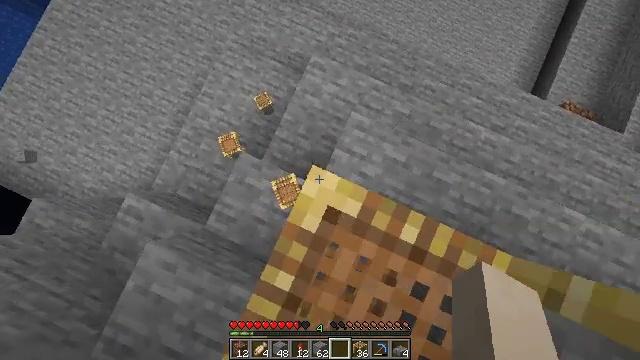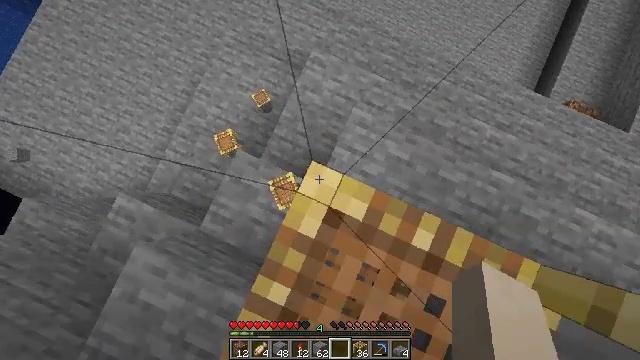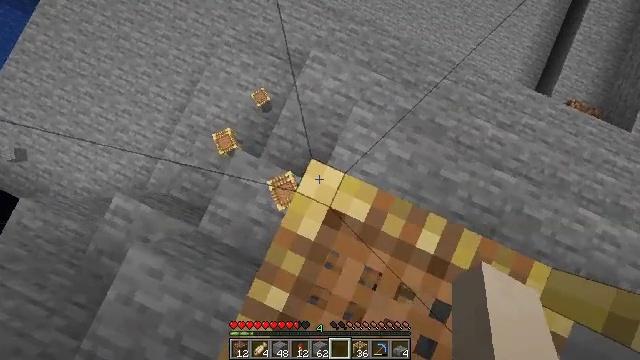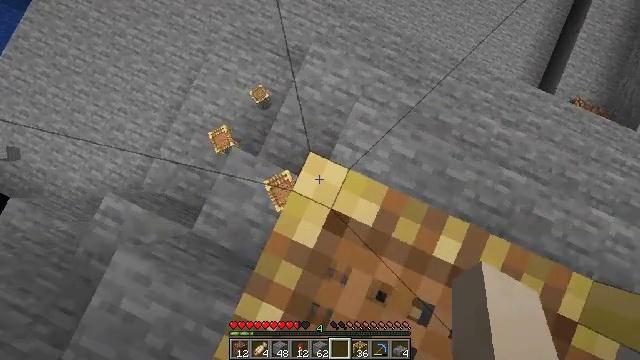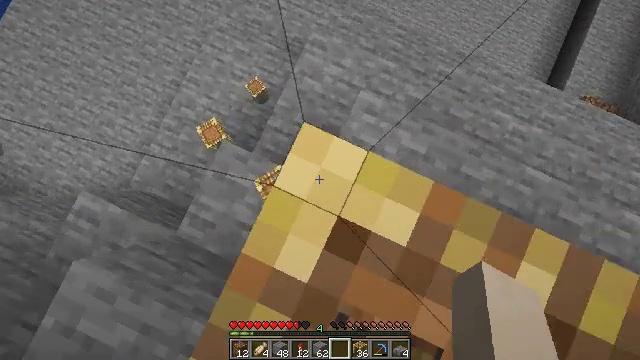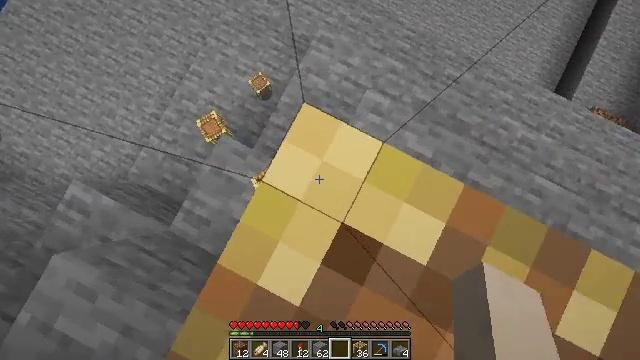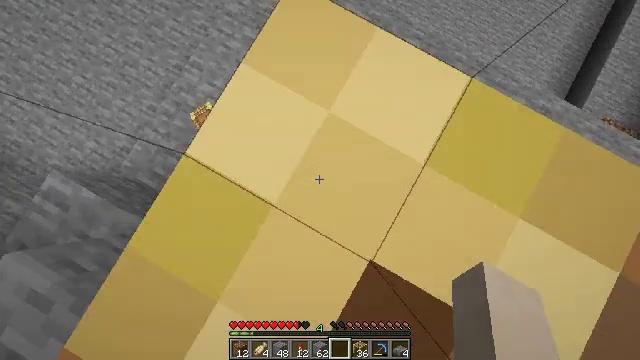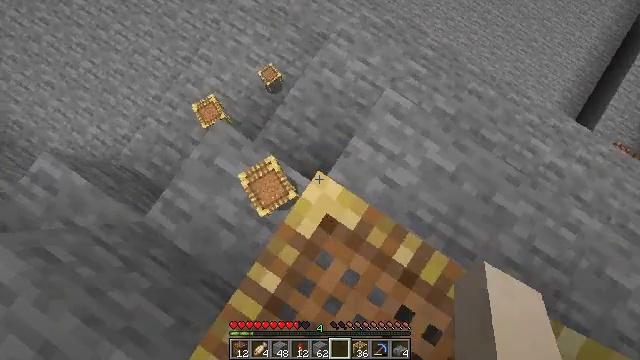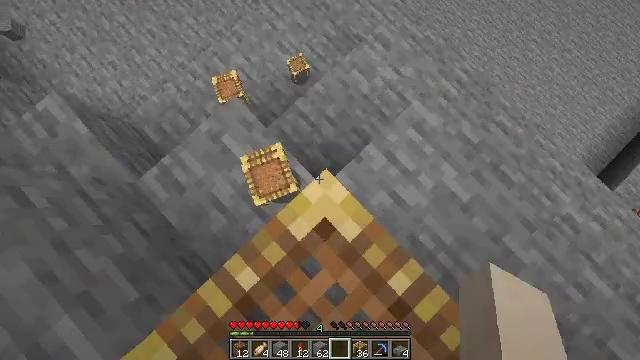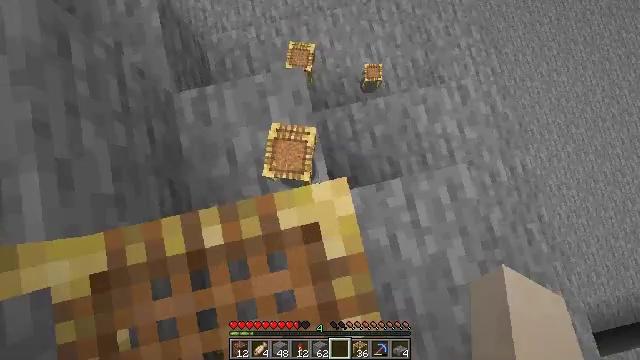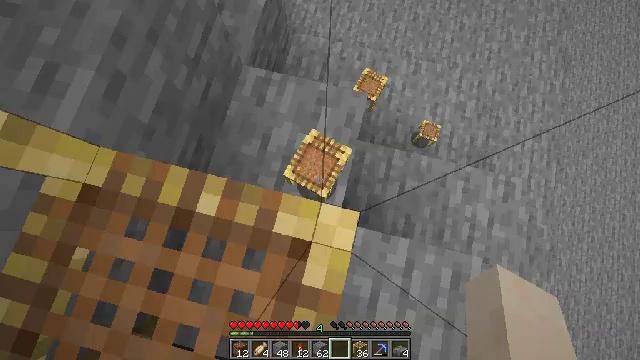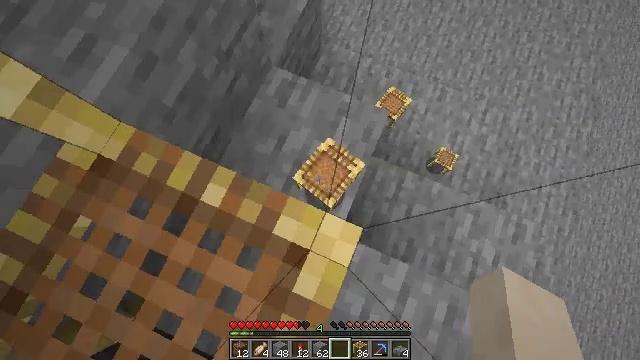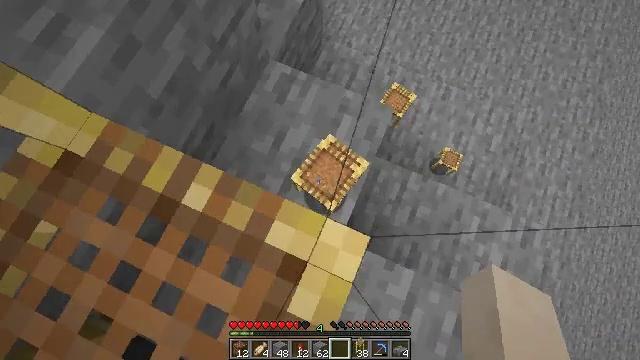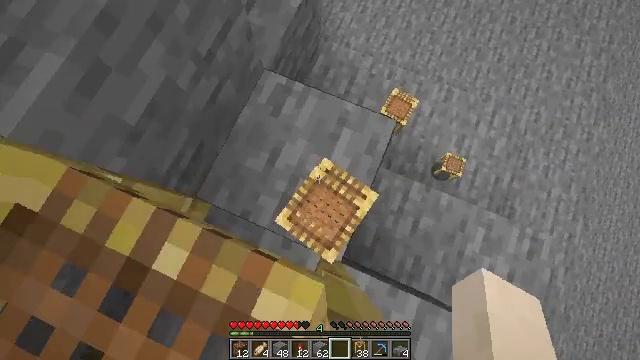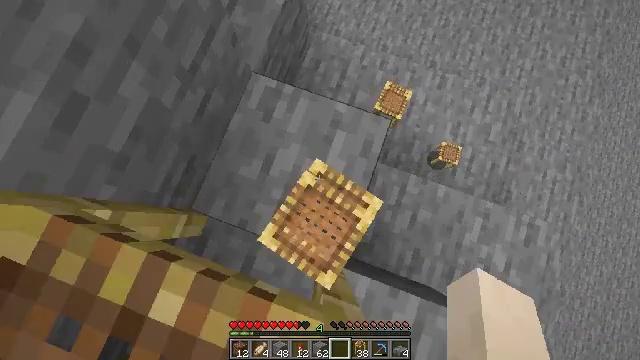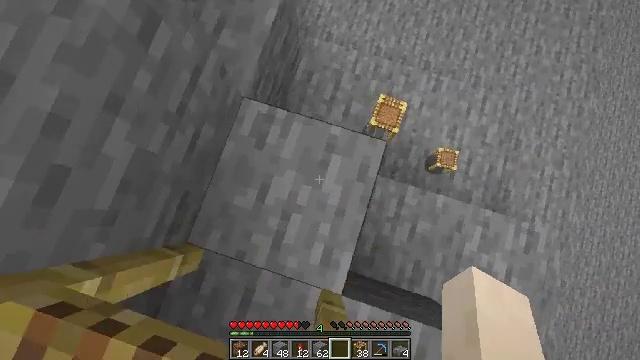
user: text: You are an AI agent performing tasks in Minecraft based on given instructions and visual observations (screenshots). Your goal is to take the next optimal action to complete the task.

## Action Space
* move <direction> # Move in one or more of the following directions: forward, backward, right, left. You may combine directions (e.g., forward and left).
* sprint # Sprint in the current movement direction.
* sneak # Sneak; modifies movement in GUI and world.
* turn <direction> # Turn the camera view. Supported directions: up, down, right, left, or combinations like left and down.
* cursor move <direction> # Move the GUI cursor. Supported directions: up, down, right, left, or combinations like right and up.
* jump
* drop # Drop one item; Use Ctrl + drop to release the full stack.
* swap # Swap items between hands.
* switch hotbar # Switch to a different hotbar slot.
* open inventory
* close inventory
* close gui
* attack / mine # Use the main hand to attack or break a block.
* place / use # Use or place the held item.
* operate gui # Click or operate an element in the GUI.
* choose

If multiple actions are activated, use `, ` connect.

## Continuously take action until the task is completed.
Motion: motion action
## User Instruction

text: Retrieve scaffolding from a build site.
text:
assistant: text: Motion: sneak
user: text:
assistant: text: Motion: sneak
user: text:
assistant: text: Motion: sneak
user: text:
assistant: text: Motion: sneak
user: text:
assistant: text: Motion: sneak, turn left
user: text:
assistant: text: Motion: sneak, turn left
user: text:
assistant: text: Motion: sneak, turn left
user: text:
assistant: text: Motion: turn left
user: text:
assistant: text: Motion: turn left
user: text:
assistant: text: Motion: turn left and up
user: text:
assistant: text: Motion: move forward, turn left and up
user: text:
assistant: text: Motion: move forward
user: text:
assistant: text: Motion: move forward
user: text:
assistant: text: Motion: move forward, turn right and down
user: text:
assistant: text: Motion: move forward, turn right and down
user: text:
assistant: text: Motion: turn right
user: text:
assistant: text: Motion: turn right and up
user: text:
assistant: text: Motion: turn right
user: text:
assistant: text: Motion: turn right
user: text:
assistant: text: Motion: turn right
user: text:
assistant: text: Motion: move right
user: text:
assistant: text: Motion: move right
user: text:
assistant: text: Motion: move right
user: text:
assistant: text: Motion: move forward and move right, turn left
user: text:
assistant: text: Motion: move forward and move right, turn left
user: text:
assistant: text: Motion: move forward and move right, turn left
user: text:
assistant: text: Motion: move forward and move right, turn left and up
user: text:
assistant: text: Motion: turn left and up
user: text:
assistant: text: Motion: turn left and up
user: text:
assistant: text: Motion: turn left and up